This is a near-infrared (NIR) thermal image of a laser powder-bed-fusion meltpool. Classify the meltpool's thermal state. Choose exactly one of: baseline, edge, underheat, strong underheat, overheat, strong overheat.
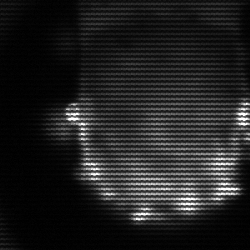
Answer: baseline